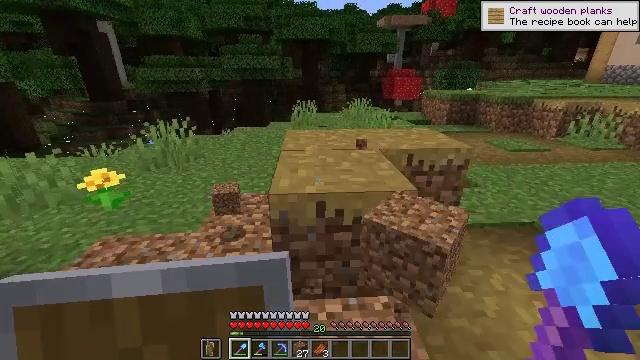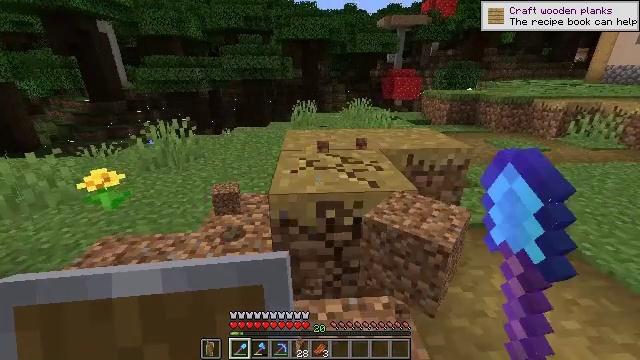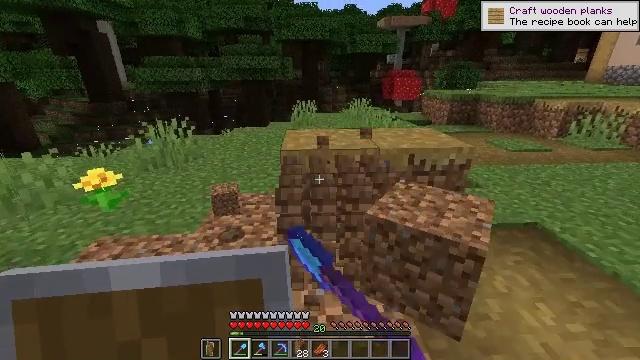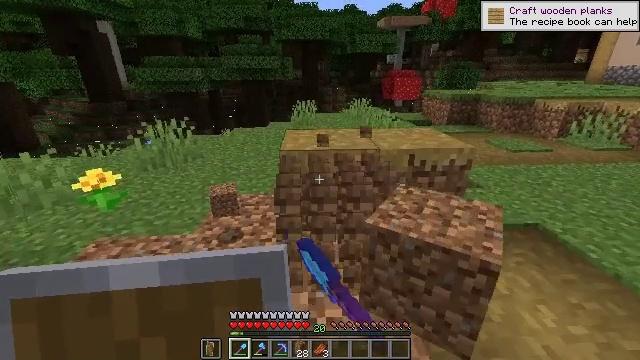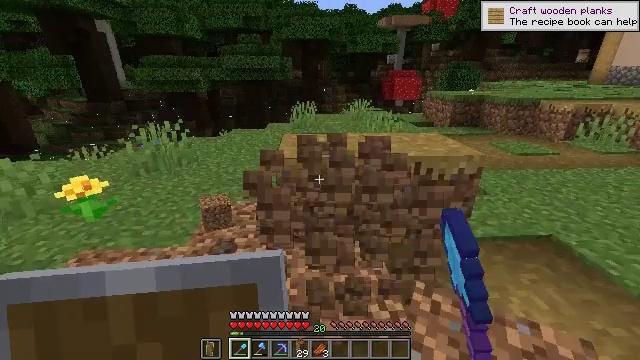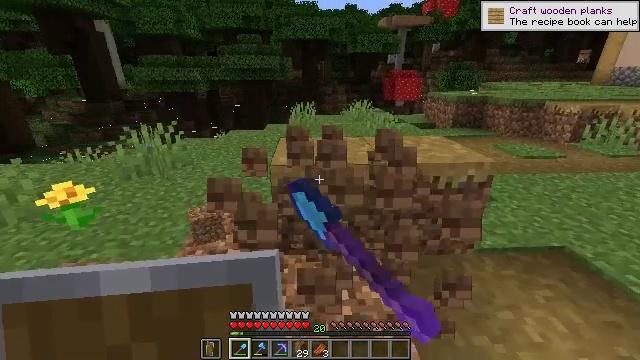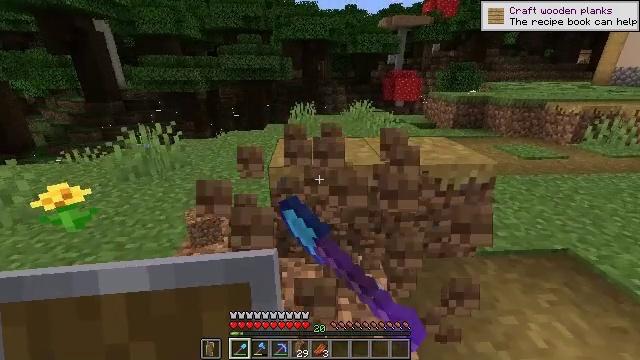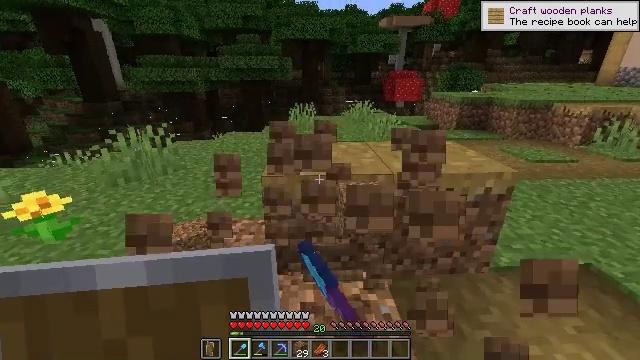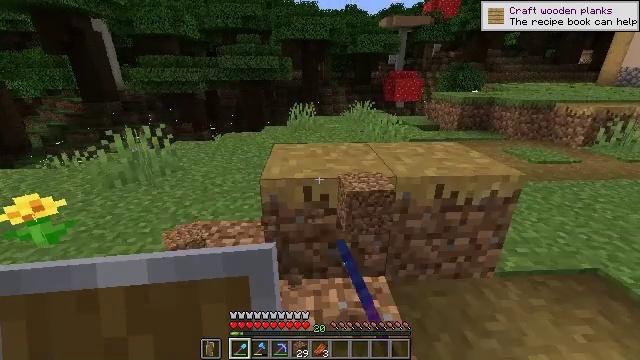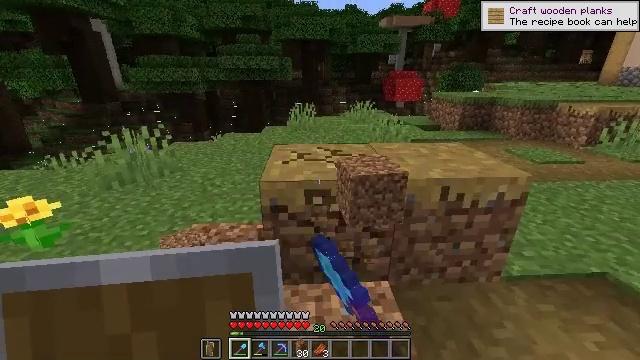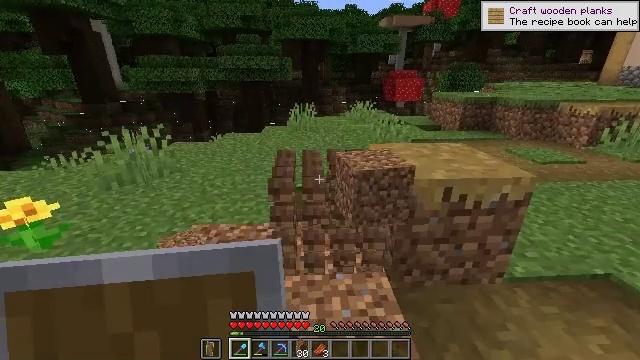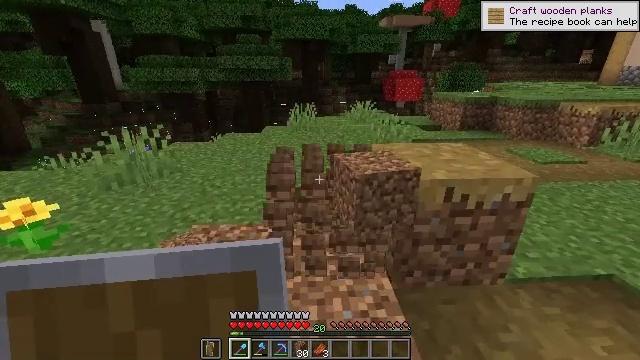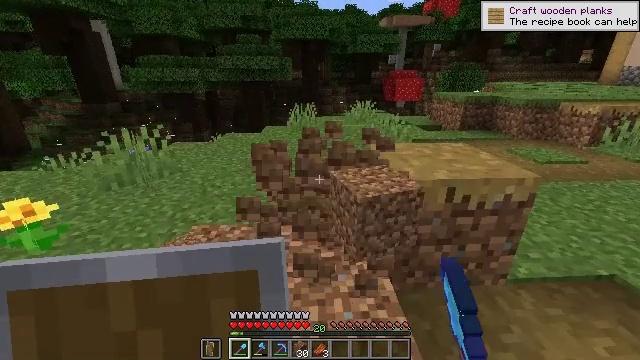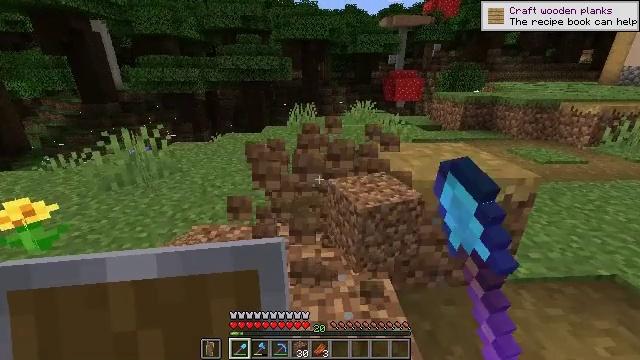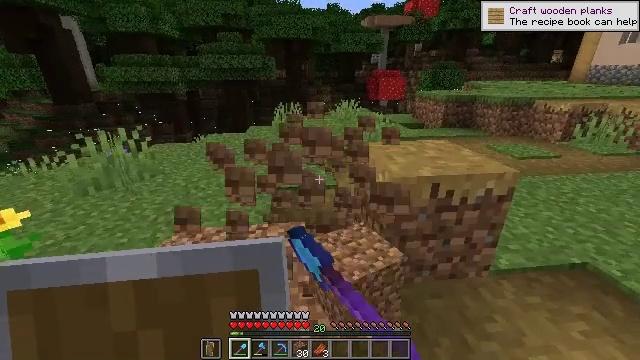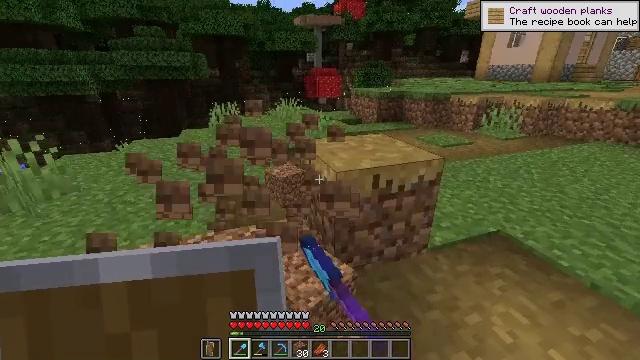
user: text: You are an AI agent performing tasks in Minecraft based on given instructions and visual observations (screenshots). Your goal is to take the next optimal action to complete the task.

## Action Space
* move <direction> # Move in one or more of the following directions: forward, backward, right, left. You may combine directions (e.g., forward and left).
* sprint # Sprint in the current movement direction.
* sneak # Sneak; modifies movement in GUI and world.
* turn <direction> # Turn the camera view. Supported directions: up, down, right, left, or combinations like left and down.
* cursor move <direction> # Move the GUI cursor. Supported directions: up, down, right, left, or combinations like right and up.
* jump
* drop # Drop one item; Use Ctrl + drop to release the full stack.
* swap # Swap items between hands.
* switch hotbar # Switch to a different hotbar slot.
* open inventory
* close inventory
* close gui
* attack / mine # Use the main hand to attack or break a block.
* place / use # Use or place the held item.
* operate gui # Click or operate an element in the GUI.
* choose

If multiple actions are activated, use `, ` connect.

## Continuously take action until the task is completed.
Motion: motion action
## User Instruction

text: Attack the grass path to restore it to dirt.
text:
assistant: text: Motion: attack / mine
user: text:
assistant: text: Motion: attack / mine
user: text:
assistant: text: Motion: move forward, attack / mine
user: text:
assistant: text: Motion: move forward, attack / mine
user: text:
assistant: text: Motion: move forward, attack / mine
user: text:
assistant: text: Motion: move forward, attack / mine
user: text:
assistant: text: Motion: attack / mine
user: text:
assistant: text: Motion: attack / mine
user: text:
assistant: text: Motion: attack / mine
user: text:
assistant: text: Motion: attack / mine
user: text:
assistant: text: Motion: attack / mine
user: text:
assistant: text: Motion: attack / mine
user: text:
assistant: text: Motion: attack / mine
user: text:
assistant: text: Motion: turn right, attack / mine
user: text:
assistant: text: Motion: turn right, attack / mine
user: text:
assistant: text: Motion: turn right
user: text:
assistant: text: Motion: turn right, attack / mine
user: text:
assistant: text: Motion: attack / mine
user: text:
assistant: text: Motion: attack / mine
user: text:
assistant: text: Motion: attack / mine
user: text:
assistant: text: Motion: attack / mine
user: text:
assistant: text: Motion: attack / mine
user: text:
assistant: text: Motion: attack / mine
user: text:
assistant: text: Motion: attack / mine
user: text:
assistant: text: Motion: move forward, attack / mine
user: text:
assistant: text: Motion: move forward, attack / mine
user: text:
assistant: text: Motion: move forward
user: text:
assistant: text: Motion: move forward
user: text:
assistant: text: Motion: move forward
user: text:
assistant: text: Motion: move forward and move right, turn left